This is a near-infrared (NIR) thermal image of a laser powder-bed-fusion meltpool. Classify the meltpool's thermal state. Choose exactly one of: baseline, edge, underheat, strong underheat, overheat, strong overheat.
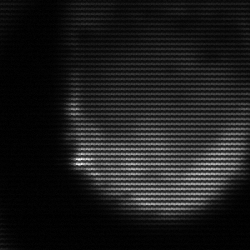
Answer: edge